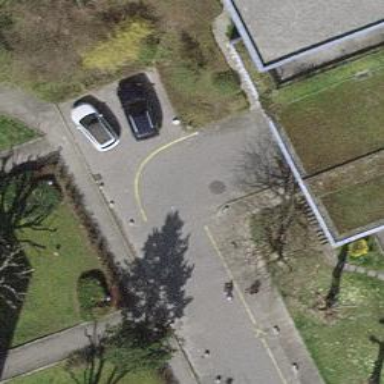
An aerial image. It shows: Alleyway designated as service road.